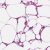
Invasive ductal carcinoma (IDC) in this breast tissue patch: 0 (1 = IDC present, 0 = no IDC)